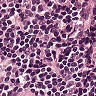
Metastatic tissue present: no